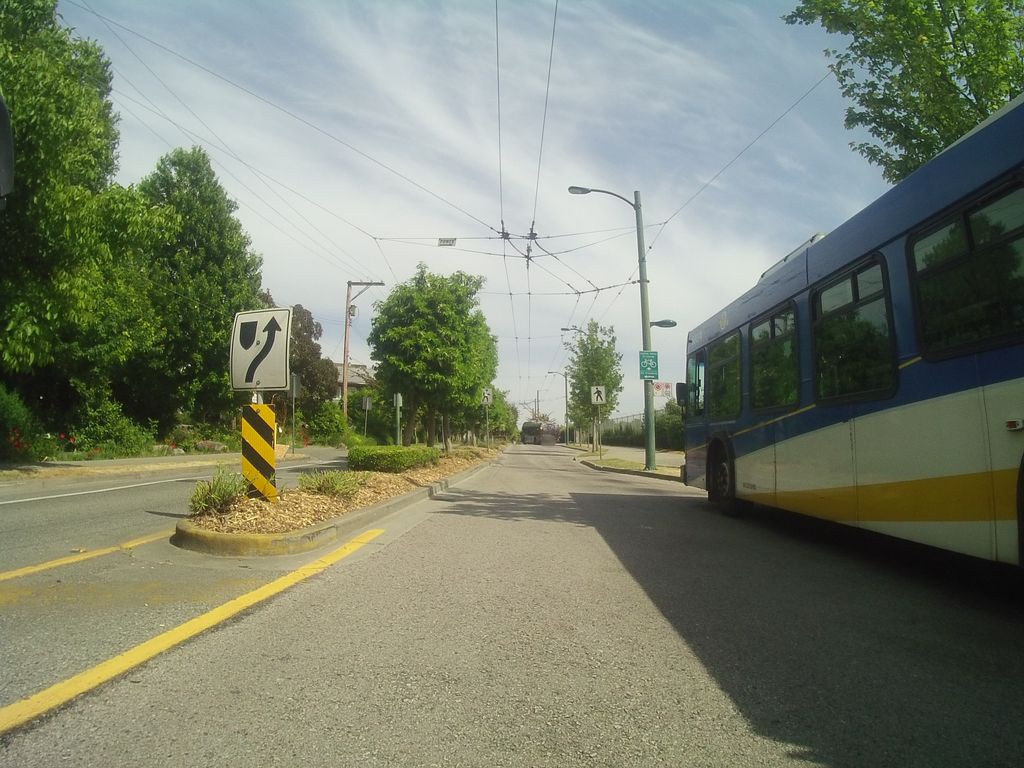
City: vancouver